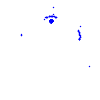
Particle: kaon